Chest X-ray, AP view. Patient: 34 years old, sex M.
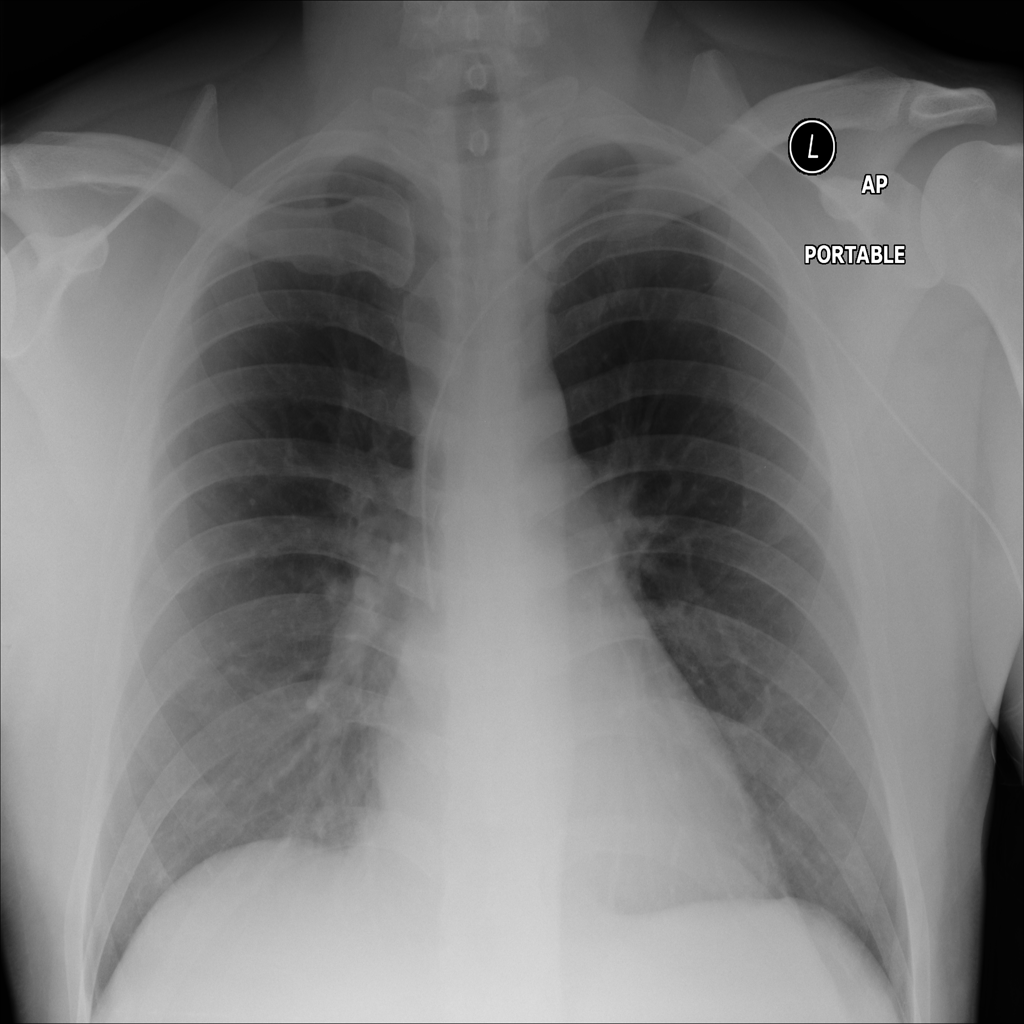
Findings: No Finding